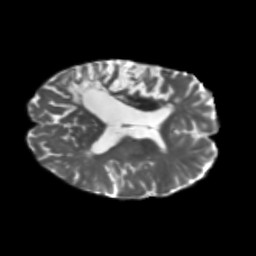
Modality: T2w
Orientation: axial
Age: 69
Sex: female
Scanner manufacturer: siemens
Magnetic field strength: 3 T
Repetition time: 5.25 s
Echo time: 0.08 s